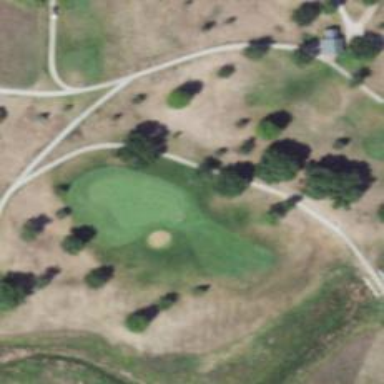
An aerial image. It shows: Golf hole.